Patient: sex F, age 63
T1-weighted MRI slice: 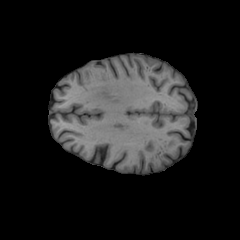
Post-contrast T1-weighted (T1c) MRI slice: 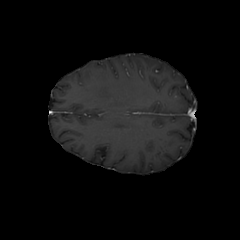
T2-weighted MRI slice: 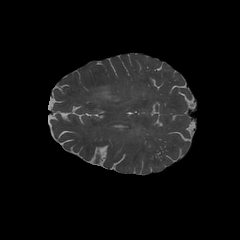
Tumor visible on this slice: yes
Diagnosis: Glioblastoma, IDH-wildtype
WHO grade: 4